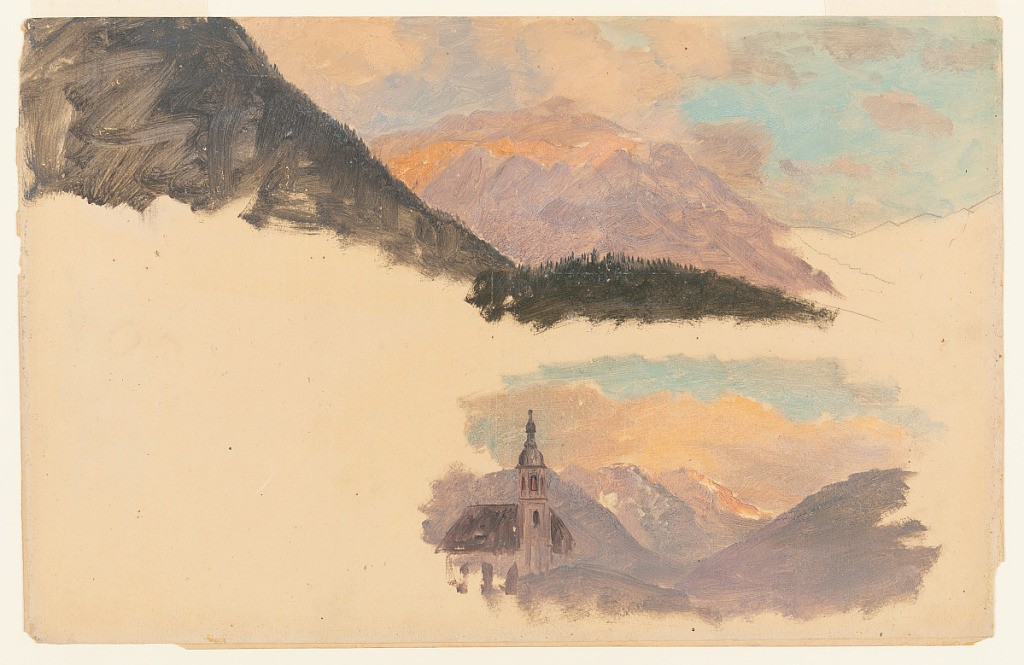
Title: Mountains near Berchtesgaden, Bavaria (Germany)
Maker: Frederic Edwin Church, American, 1826–1900
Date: June - July, 1868
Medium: Oil paint and graphite on tan paperboard
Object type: drawing
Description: Landscape sketches showing two views of the mountainous scenery around Berchtesgaden, Bavara, in present-day Germany. Spanning the upper half of the composition, a distant, pyramidal mountain is shown beyond a wooded hillside in the foreground, and rendered in a shade of light purple. Above, peach-colored clouds hang in an otherwise blue sky. In the lower right corner, a vignette showing a church with a tall, rounded steeple in the foreground and a rugged, snowy mountain range in the background, is loosely rendered.